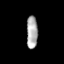
Tissue: prostate
Cell type: Fibroblasts
Senescence score: 0.6884
Nuclear area (px): 351
Mean DAPI intensity: 173.333